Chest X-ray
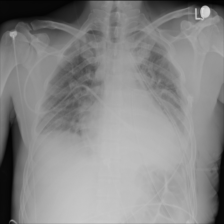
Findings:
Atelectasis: negative
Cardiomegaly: negative
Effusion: negative
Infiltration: positive
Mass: negative
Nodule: negative
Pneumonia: negative
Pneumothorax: negative
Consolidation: positive
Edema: negative
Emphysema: positive
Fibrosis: negative
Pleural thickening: negative
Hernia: negative